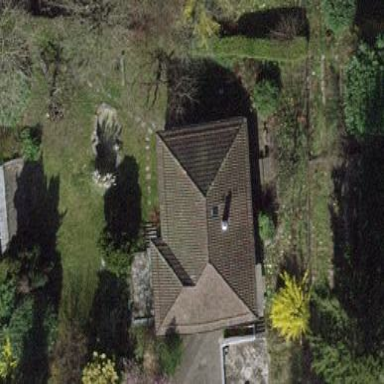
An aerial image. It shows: Detached building with hipped roof.